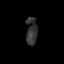
Tissue: lung
Cell type: Myeloid cells
Senescence score: 0.2399
Nuclear area (px): 298
Mean DAPI intensity: 51.782